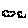
Label: cloud